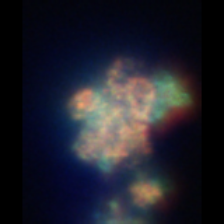
Taxon: Unknown_detritus
Group: Unknown